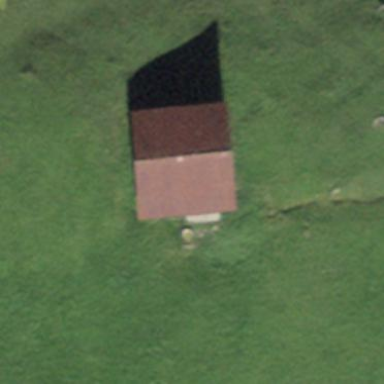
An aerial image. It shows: Rural barn.